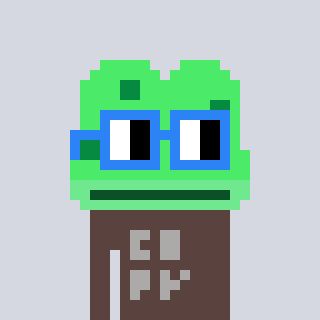
a pixel art character with square blue glasses, a frog-shaped head and a darkbrown-colored body on a cool background